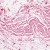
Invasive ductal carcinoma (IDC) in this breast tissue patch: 0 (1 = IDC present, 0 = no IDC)